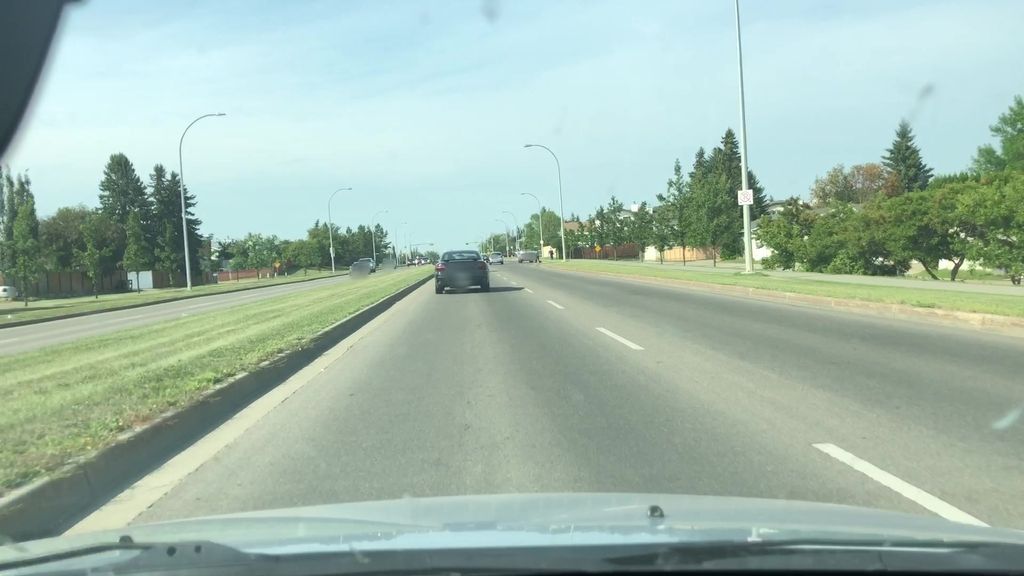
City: edmonton